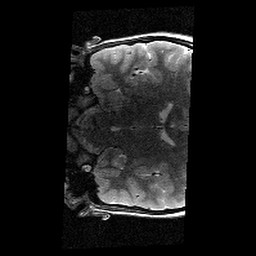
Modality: T2w
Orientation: coronal
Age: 12
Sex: male
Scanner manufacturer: siemens
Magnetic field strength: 3 T
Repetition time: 7.7 s
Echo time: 0.067 s